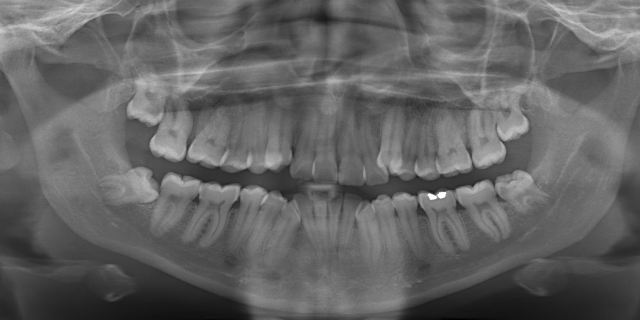
adult